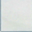
Piece: xx